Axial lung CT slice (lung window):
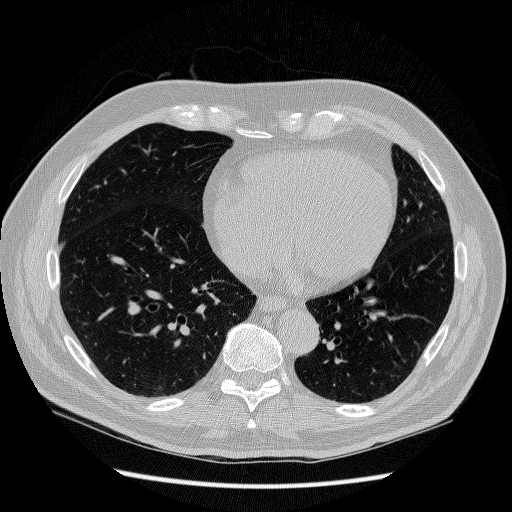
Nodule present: no